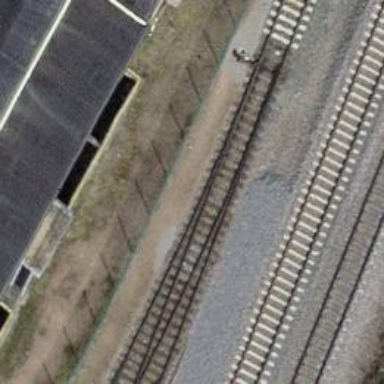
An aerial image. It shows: Railway switch.